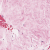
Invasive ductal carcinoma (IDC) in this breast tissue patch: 0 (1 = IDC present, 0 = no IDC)